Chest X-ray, AP view. Patient: 57 years old, sex M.
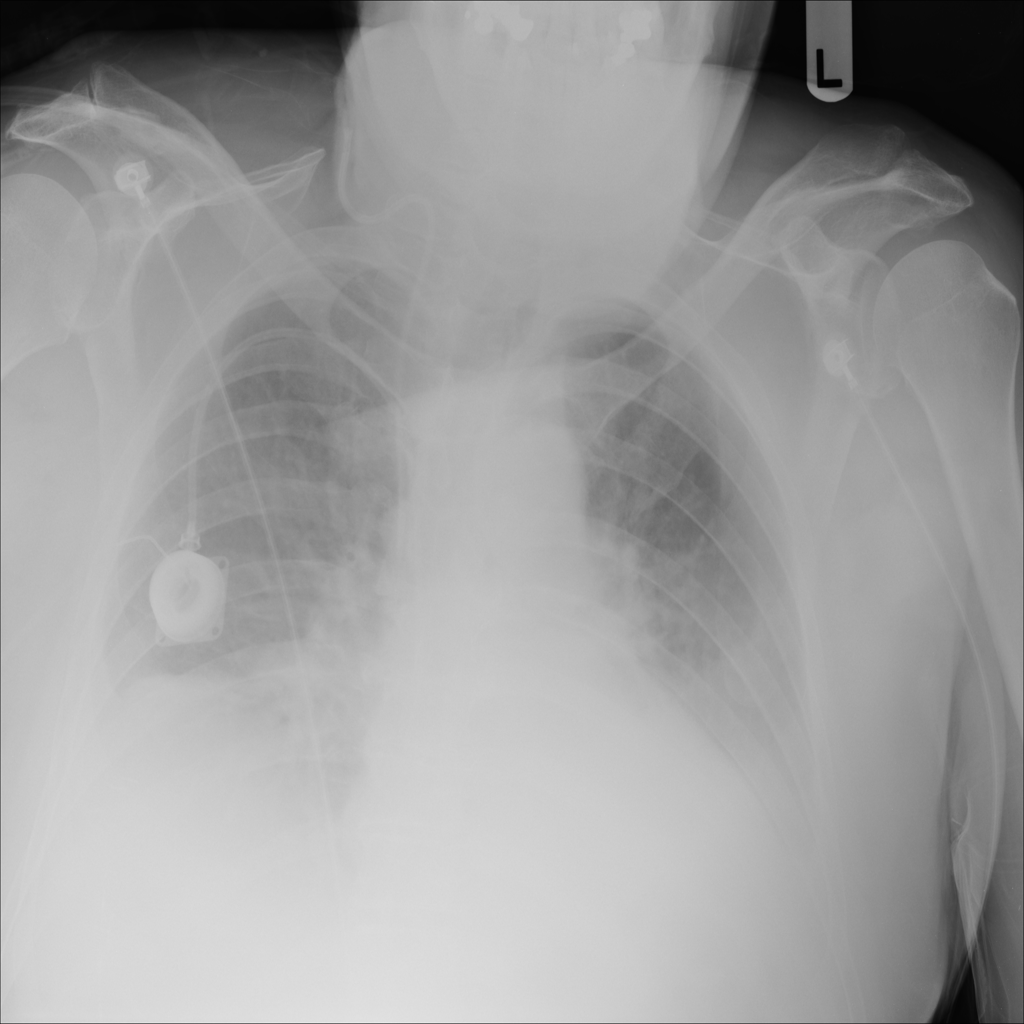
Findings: No Finding